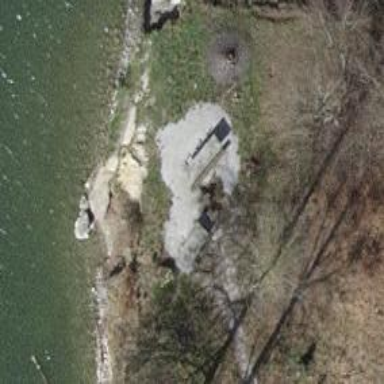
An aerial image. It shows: Picnic table located in leisure land area.